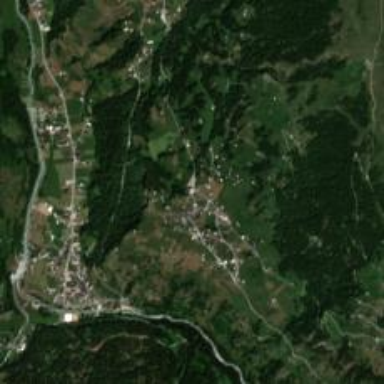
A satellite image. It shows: Small hamlet.